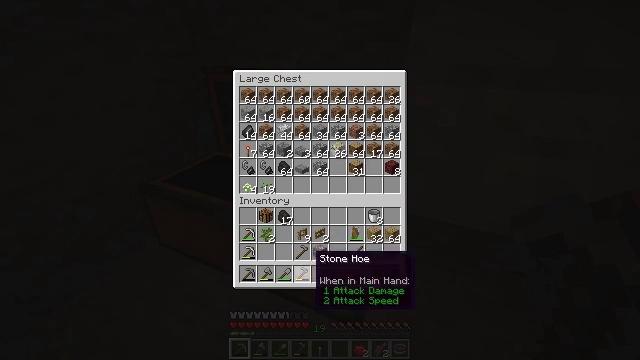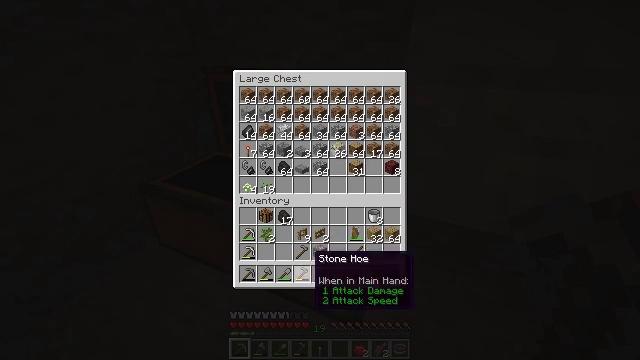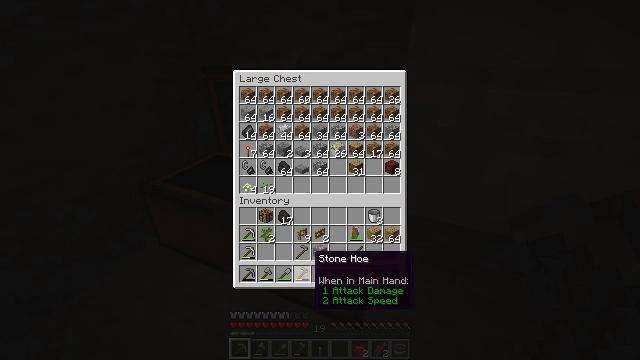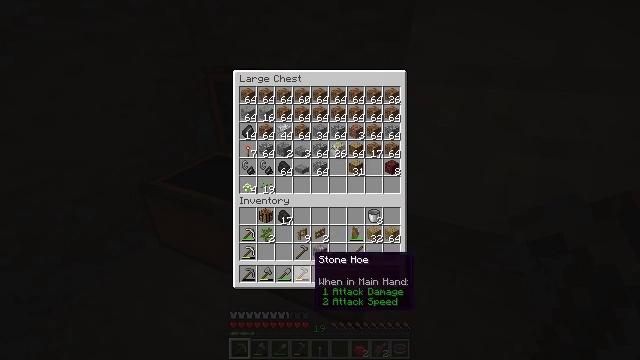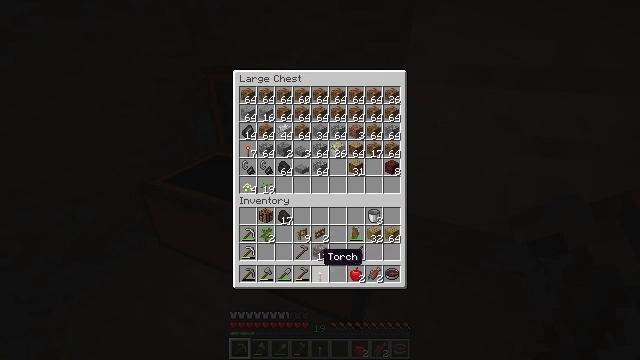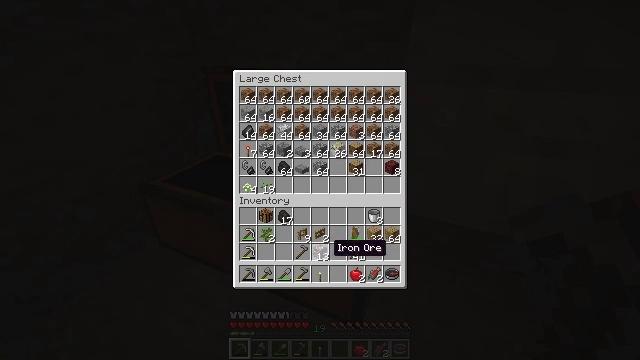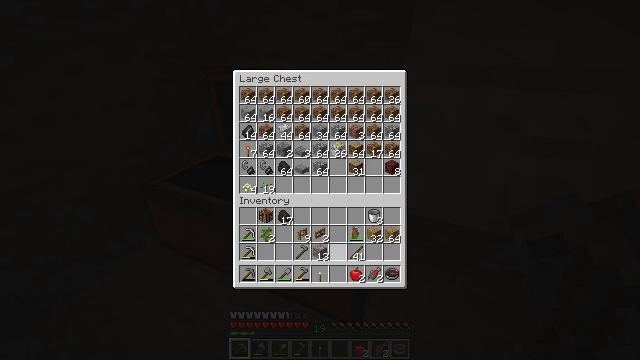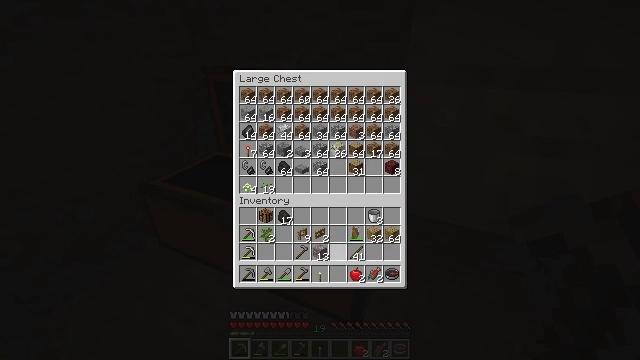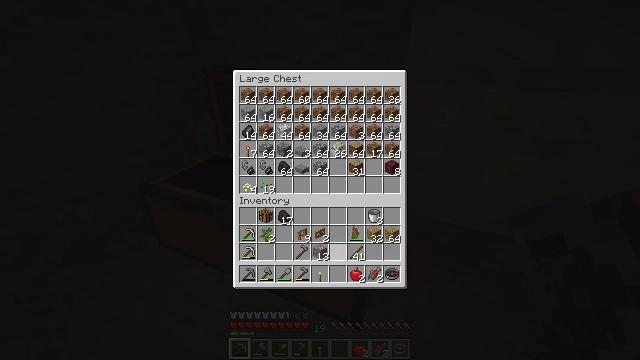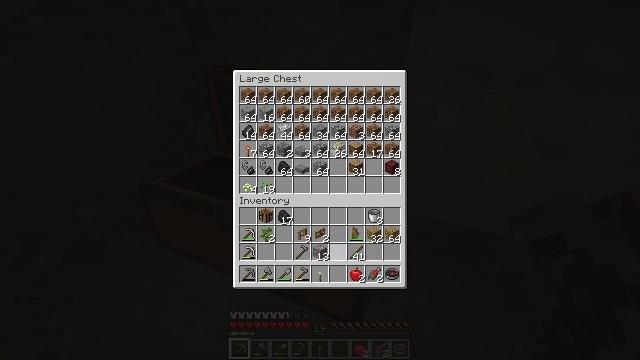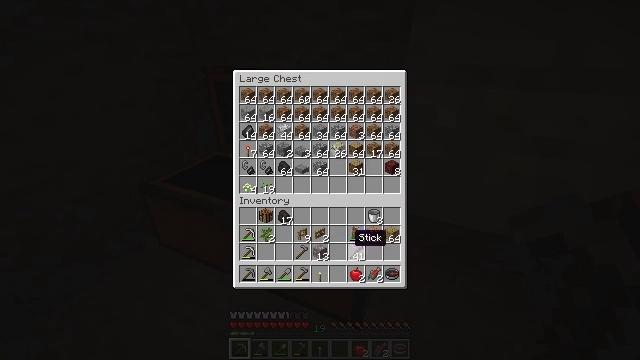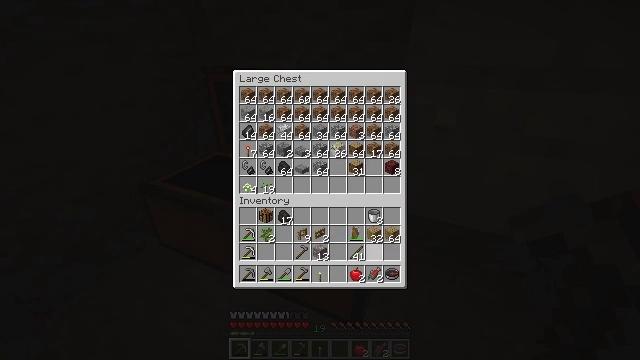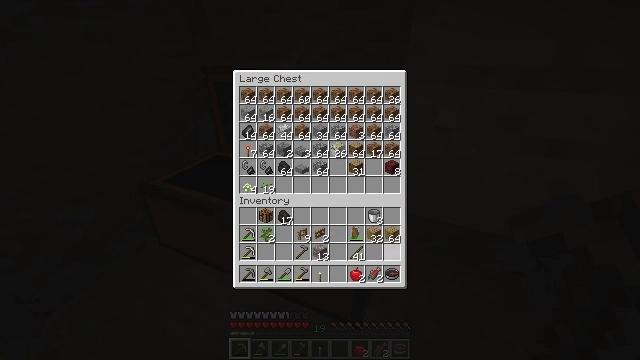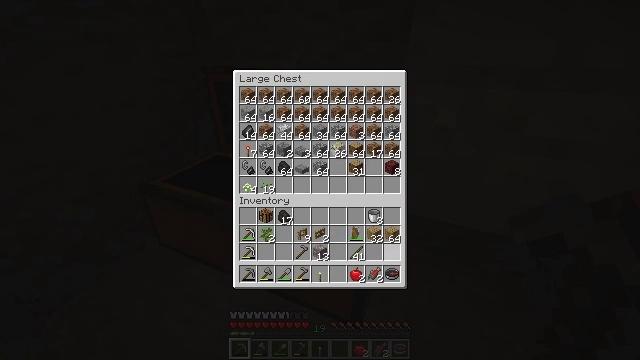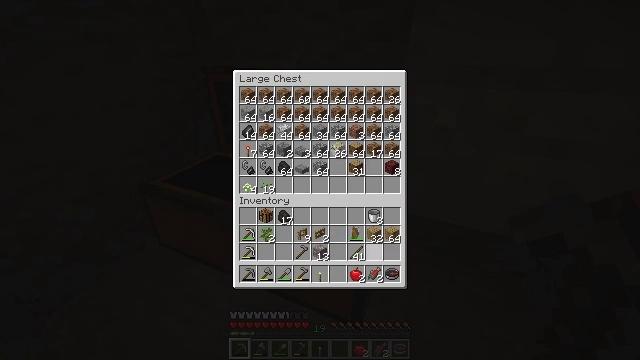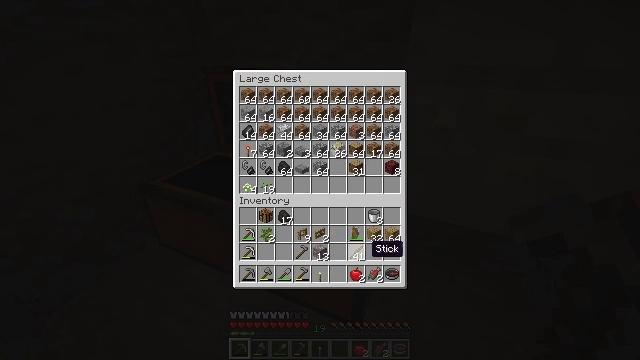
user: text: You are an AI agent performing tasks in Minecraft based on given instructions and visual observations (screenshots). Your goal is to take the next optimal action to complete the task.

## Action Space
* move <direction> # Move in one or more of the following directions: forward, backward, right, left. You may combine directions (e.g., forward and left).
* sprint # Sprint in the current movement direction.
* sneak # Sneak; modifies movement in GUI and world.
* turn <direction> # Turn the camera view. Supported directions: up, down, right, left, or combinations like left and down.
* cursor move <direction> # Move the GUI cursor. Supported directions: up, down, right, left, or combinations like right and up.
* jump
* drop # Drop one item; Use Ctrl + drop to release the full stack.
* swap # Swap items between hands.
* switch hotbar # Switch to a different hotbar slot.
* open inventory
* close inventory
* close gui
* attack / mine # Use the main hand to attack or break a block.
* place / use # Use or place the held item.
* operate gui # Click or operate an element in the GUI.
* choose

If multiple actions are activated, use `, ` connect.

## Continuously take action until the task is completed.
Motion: motion action
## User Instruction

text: Break the mature wheat plants.
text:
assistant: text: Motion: no_op
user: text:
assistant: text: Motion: no_op
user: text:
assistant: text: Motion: no_op
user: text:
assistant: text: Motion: cursor move right
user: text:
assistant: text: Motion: cursor move right and up
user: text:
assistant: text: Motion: no_op
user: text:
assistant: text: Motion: no_op
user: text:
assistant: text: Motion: no_op
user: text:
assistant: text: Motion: no_op
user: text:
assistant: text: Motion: cursor move right
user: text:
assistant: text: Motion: cursor move right
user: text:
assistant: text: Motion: cursor move right
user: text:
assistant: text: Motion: no_op
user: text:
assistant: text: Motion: cursor move left
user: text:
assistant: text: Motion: cursor move left
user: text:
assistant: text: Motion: no_op
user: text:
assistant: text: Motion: cursor move left
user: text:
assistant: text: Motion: cursor move left
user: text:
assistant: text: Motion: cursor move left
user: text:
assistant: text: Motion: no_op
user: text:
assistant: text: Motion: no_op
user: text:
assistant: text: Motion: no_op
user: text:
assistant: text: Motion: no_op
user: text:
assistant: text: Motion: no_op
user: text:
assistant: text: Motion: no_op
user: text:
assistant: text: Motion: no_op
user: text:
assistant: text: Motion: no_op
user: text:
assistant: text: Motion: no_op
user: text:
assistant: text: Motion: no_op
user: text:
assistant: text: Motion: no_op